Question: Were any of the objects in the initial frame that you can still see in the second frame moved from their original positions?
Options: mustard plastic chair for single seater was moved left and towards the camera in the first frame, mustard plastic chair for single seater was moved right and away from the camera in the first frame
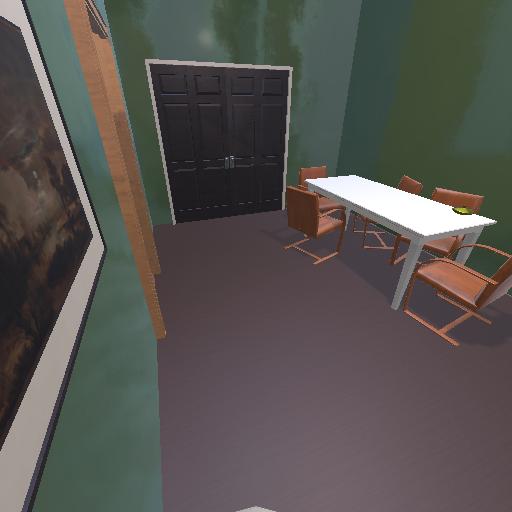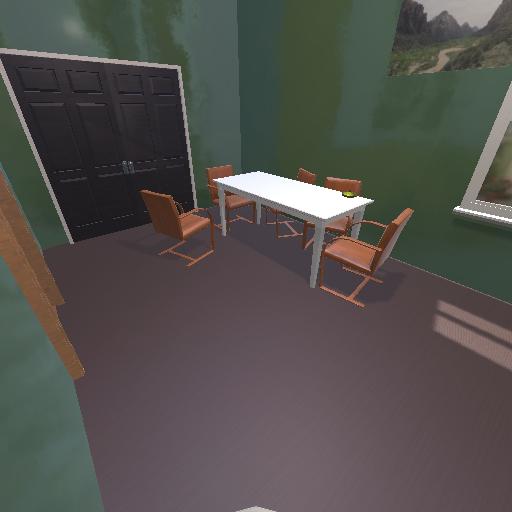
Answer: mustard plastic chair for single seater was moved left and towards the camera in the first frame